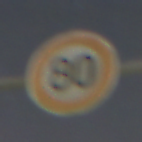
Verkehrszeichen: Geschwindigkeit80
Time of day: Night
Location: Outdoor (Urban)
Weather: PartlyCloudy
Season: NotSpecified
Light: Artificial